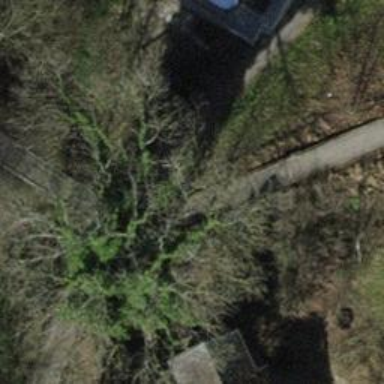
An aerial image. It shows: Paved footway.